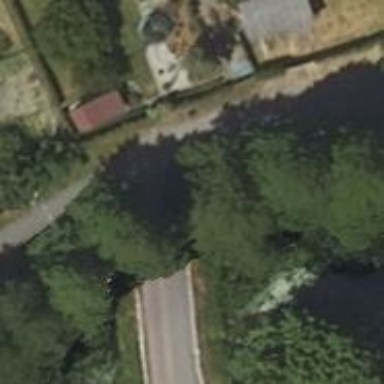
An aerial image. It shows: Residential road.